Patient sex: F
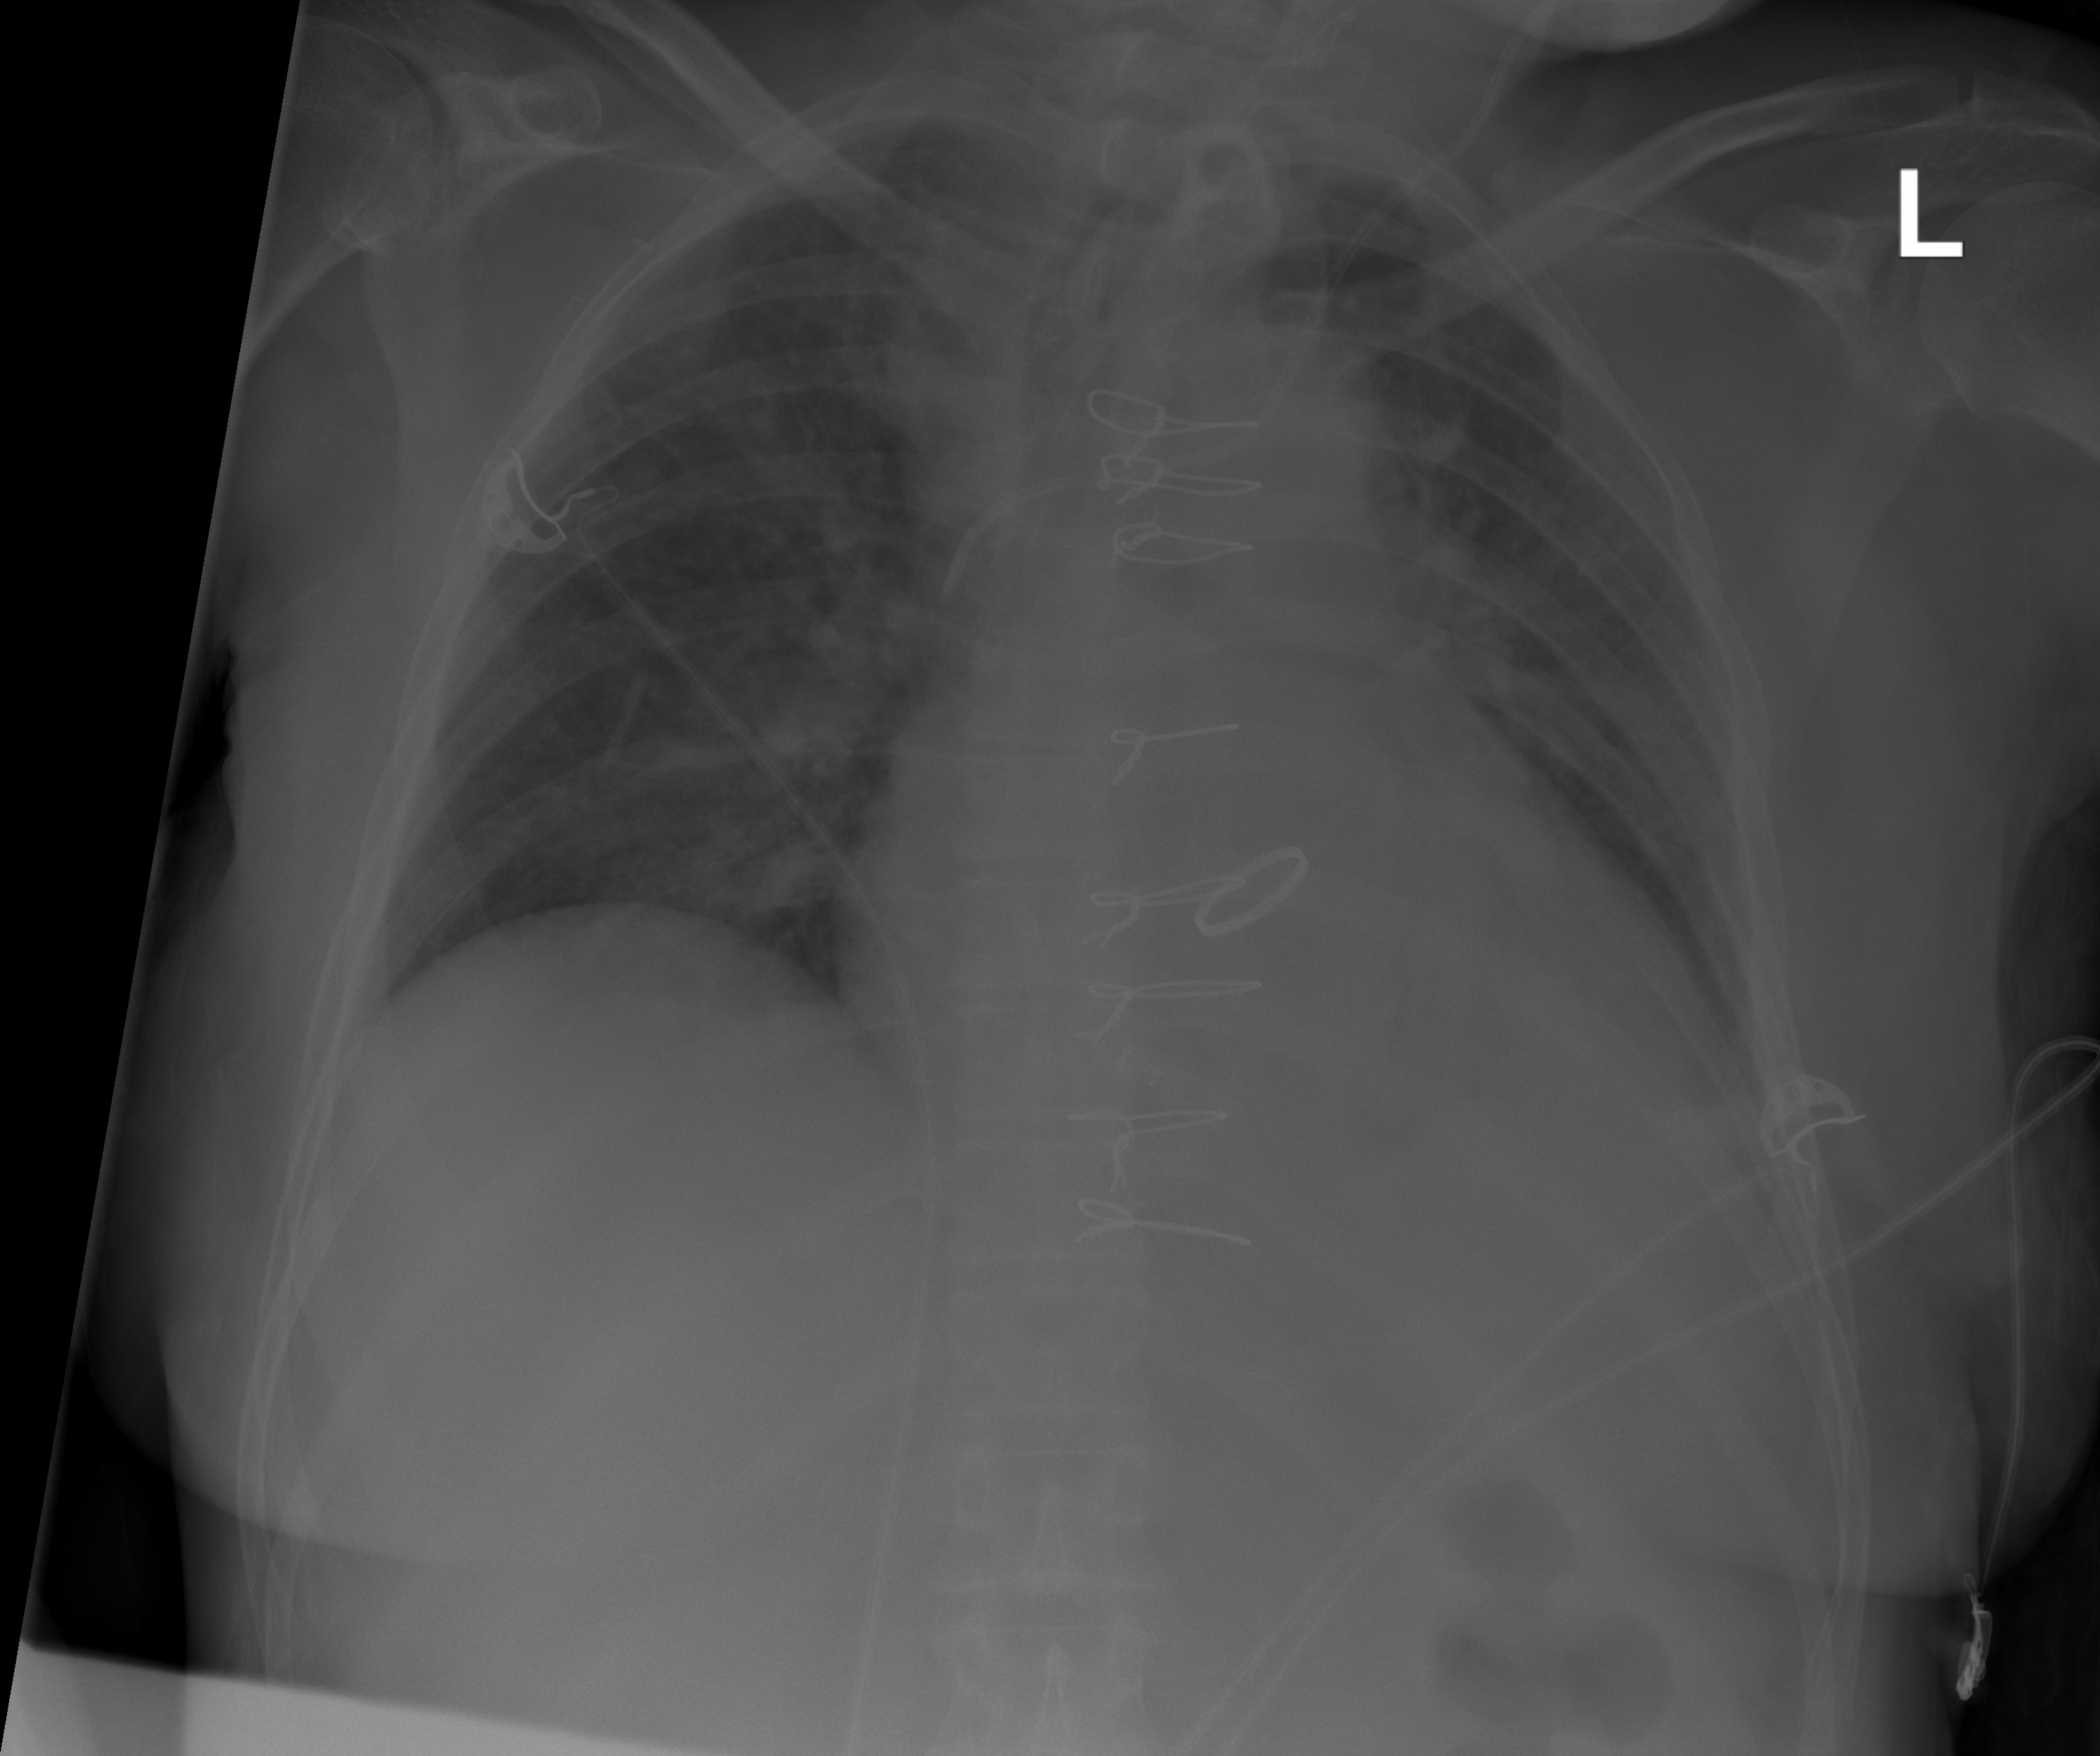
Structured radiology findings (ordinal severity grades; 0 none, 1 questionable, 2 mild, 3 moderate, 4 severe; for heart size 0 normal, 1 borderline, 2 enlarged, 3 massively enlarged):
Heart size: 2
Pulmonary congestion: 2
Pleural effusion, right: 0
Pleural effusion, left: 2
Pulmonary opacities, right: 0
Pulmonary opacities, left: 2
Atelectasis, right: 0
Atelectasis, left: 2